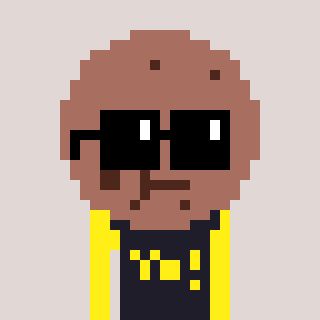
a pixel art character with square black sunglasses, a cookie-shaped head and a grayscale-colored body on a warm background